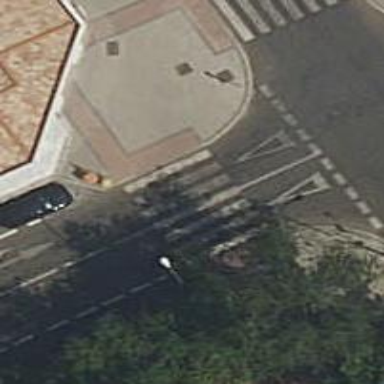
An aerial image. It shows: Uncontrolled zebra crossing on the road.